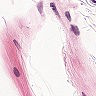
Metastatic tissue present: no